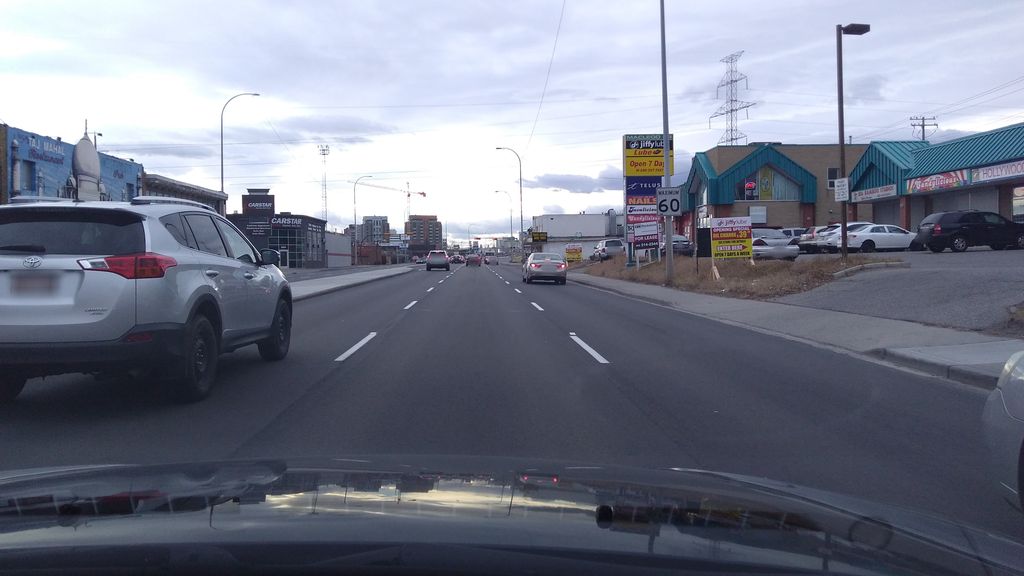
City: calgary